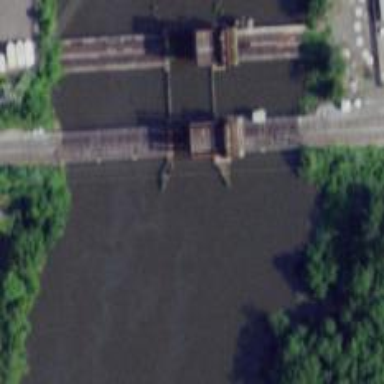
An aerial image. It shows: Bascule movable rail bridge.